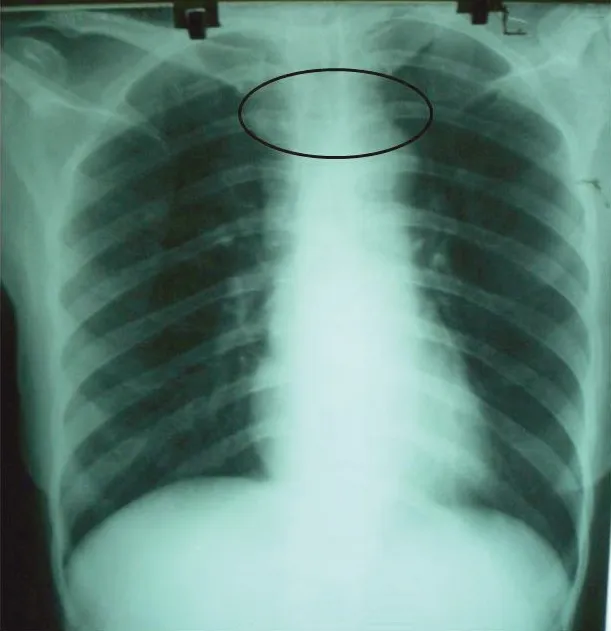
CXR. Widened mediastinum.
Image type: radiology (x_ray)